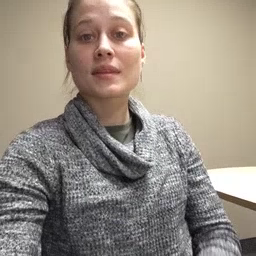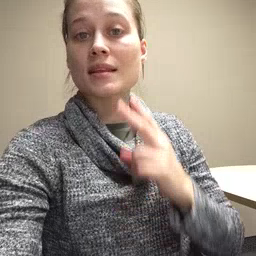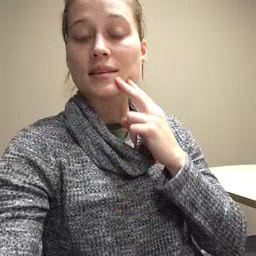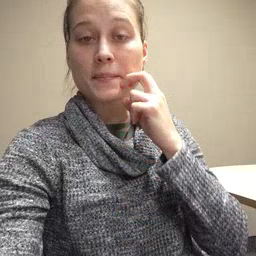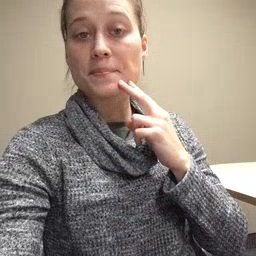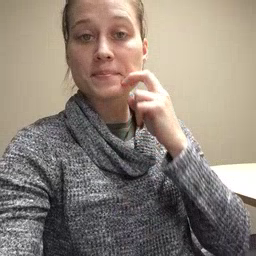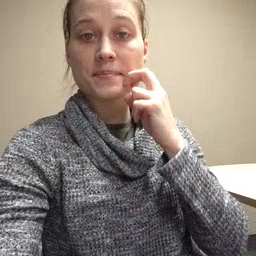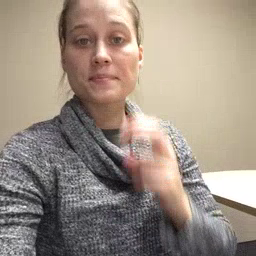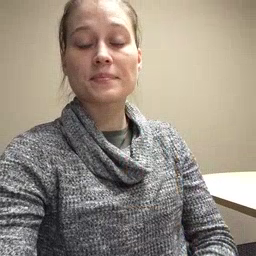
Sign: gum